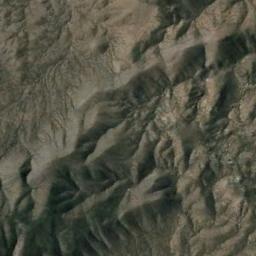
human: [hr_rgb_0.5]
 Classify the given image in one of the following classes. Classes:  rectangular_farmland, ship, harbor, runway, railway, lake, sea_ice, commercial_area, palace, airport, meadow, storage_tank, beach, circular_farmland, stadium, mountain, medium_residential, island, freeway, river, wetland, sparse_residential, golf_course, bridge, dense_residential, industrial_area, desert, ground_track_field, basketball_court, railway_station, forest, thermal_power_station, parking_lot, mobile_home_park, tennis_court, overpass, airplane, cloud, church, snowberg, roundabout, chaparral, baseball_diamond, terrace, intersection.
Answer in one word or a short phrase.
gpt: mountain